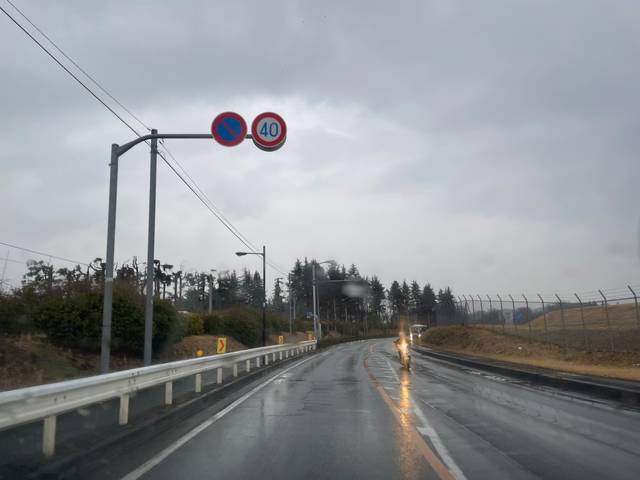
Region: Japan
Coordinates: 35.766, 139.342